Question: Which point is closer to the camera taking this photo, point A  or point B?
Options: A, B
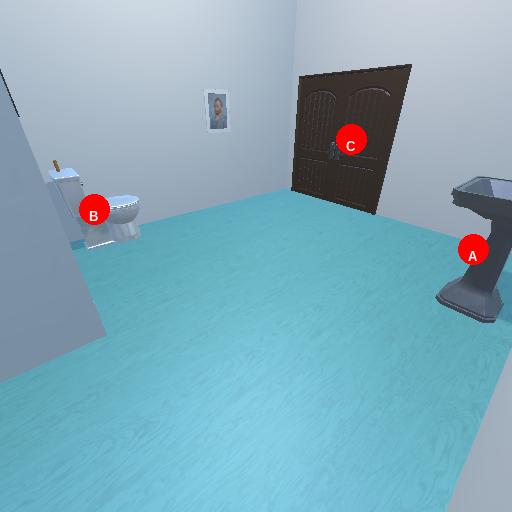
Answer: A